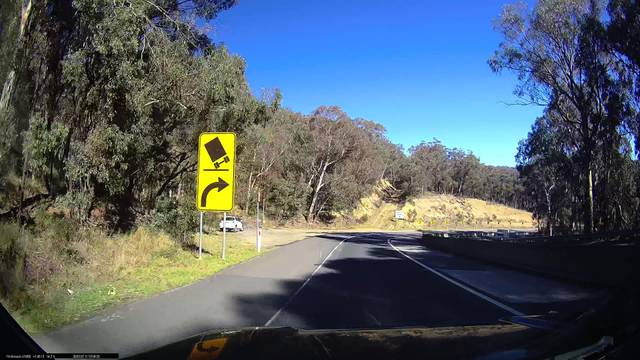
Region: Australia
Coordinates: -33.581, 150.226